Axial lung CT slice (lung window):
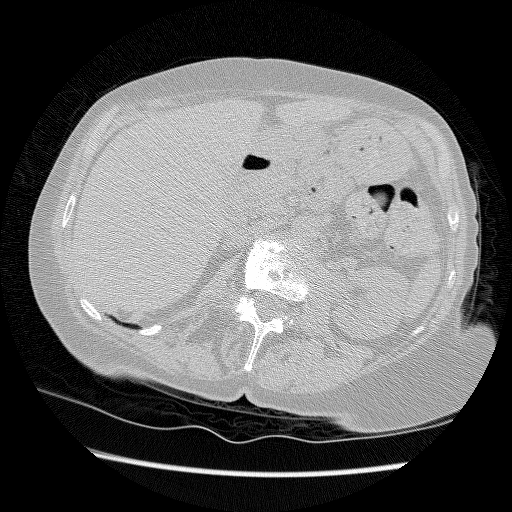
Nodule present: no